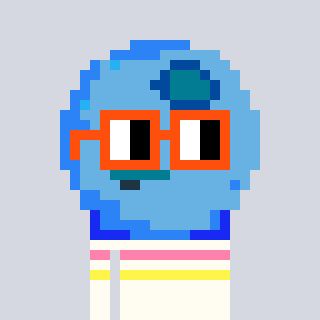
a pixel art character with square orange glasses, a blueberry-shaped head and a grayscale-colored body on a cool background